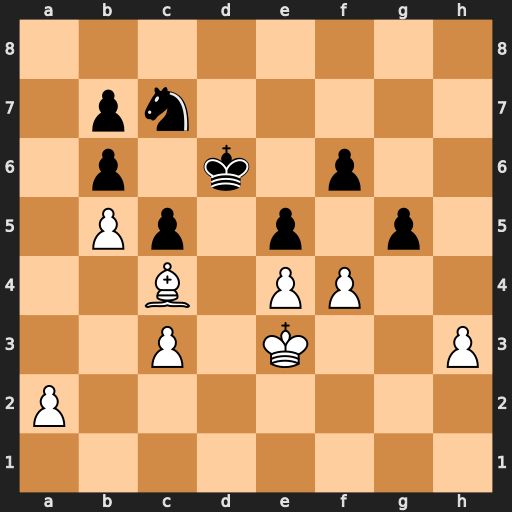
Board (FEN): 8/1pn5/1p1k1p2/1Pp1p1p1/2B1PP2/2P1K2P/P7/8
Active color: w
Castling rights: -
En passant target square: -
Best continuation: fxg5 fxg5 Kf3 Ne8 Kg4